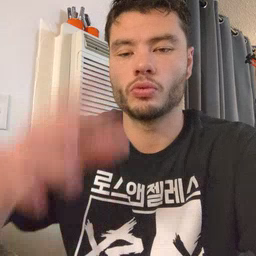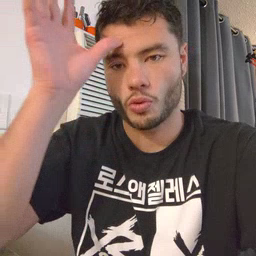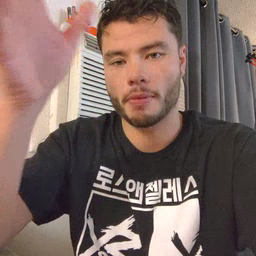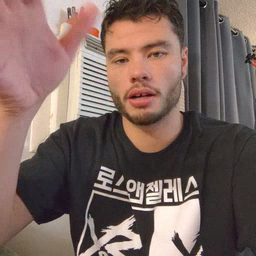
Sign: grandpa